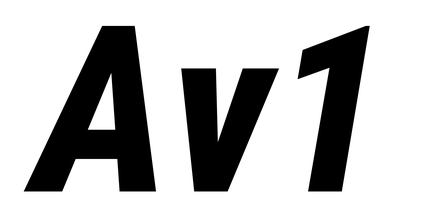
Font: Roboto-Italic_Condensed_ExtraBold_Italic